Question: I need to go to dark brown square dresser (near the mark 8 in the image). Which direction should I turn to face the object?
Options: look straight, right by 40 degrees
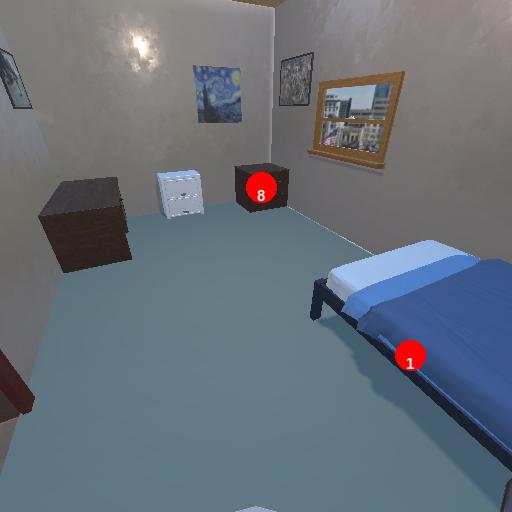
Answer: look straight